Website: apple
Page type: customer-info-address
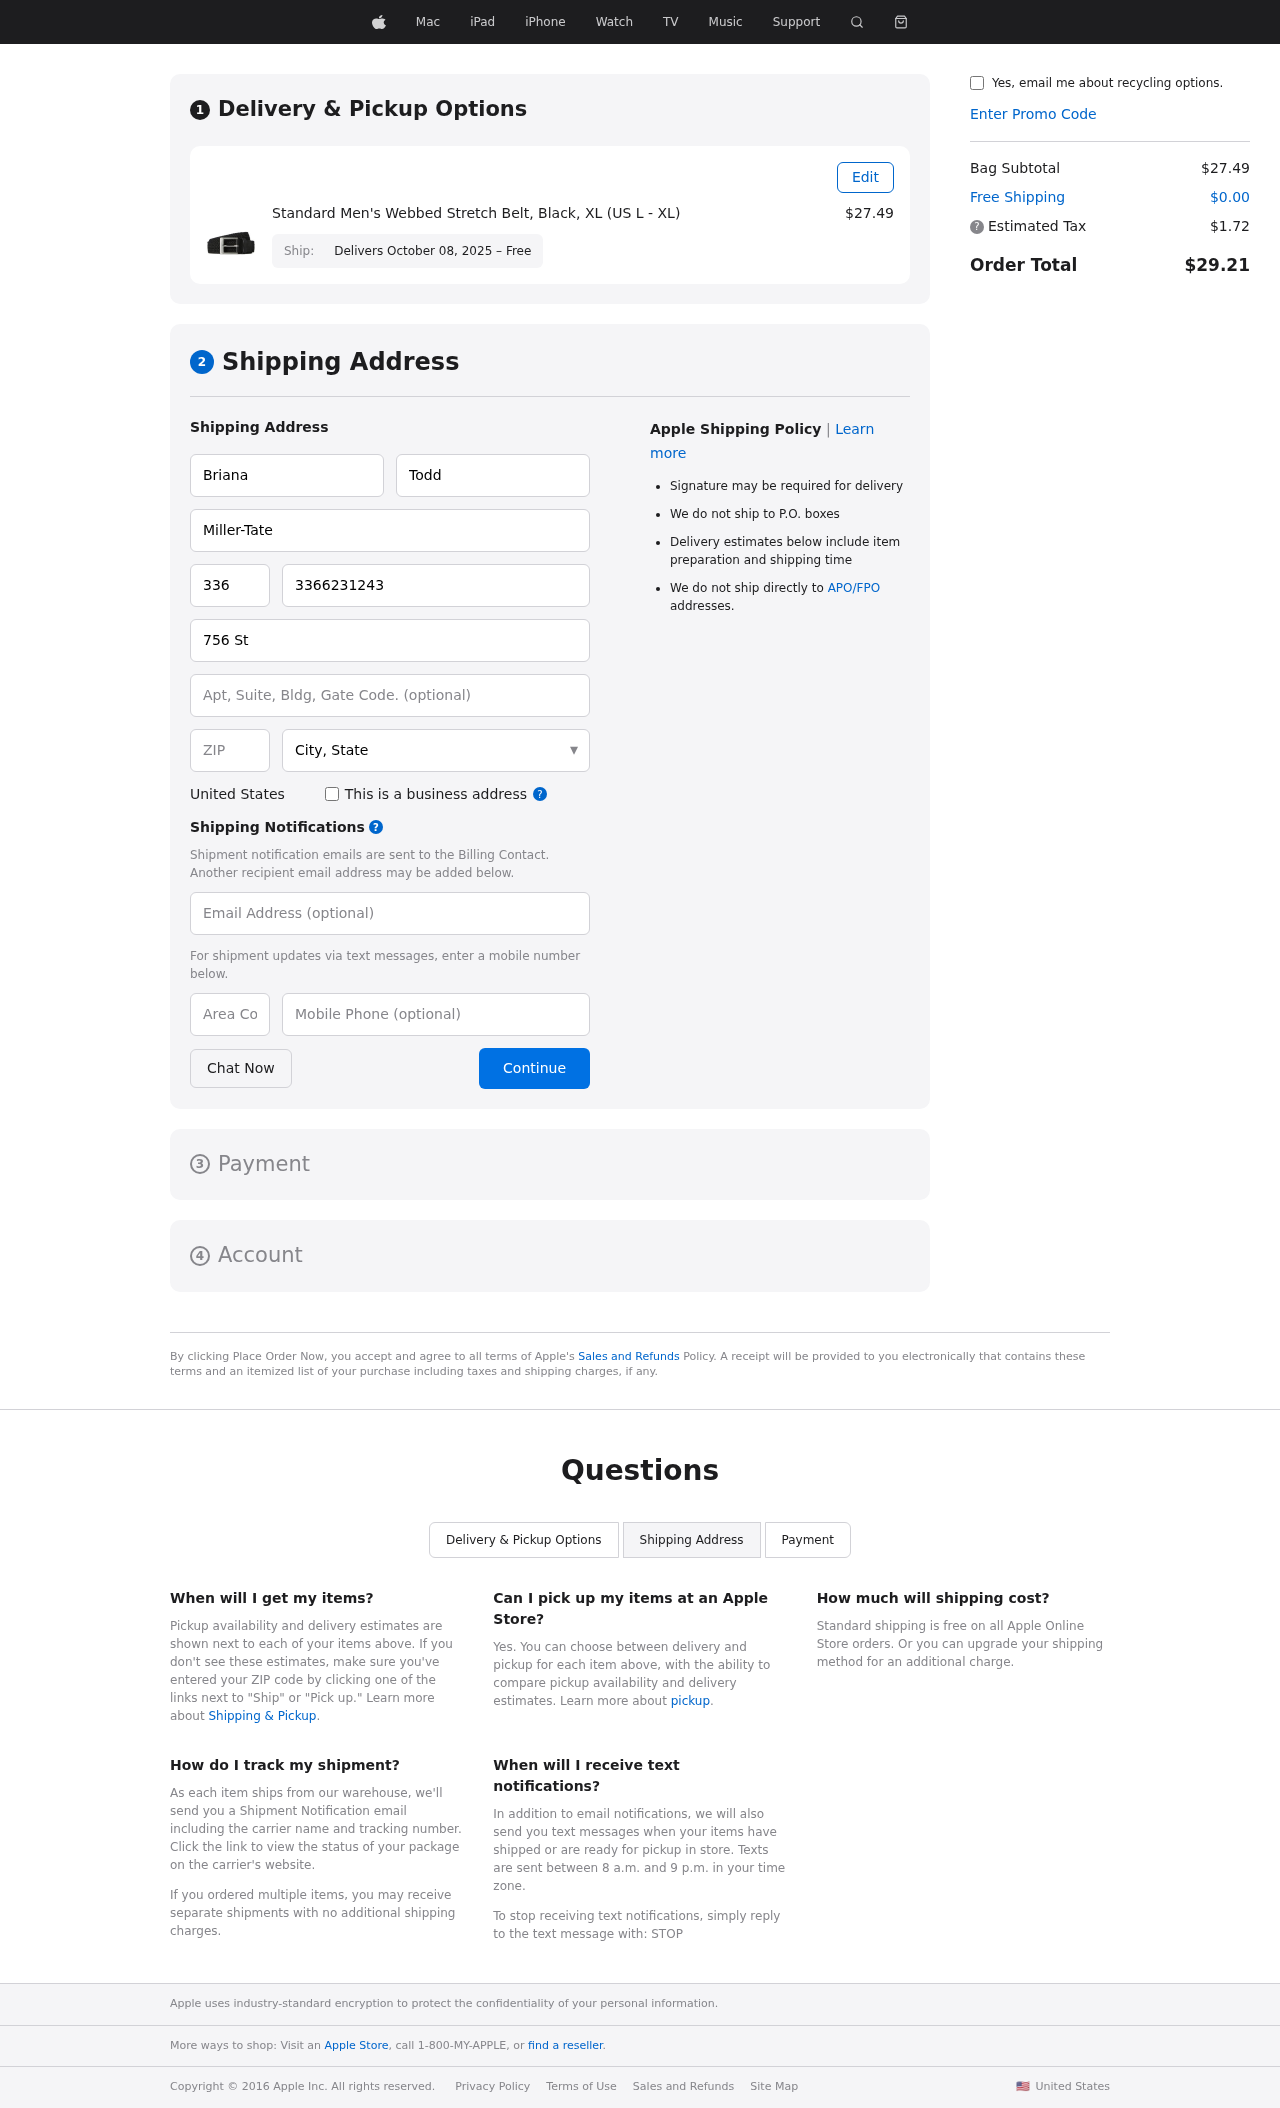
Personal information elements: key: PII_CITY_STATE
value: East Monica, GU
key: PII_COMPANY
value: Miller-Tate
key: PII_COUNTRY
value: United States
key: PII_EMAIL
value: briana_todd@gmail.com
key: PII_FIRSTNAME
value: Briana
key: PII_LASTNAME
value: Todd
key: PII_PHONE
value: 3366231243
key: PII_PHONE_AREA
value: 336
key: PII_POSTCODE
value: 35480
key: PII_STREET
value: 756 Stacey Burg Apt. 811
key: PII_STREET2
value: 1302 David Turnpike Suite 899
Product elements: key: PRODUCT1_NAME
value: Standard Men's Webbed Stretch Belt, Black, XL (US L - XL)
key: PRODUCT1_PRICE
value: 27.49
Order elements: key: ORDER_DELIVERY_DATE
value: Delivers October 08, 2025 – Free
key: ORDER_SUBTOTAL
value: $27.49
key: ORDER_SHIPPING_COST
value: $0.00
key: ORDER_TAX
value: $1.72
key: ORDER_TOTAL
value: $29.21